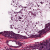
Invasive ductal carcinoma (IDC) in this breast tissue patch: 0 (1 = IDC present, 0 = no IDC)